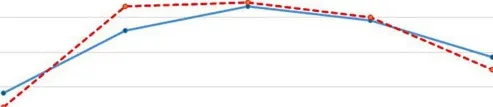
Clinical and treatment course. X indicated the day of bronchoscopic examination was performed, and X-10M indicated the day of 10 month (M) before the day of bronchoscopic examination was performed. Changes in serum levels of angiotensin converting enzyme (ACE) and soluble interleukin-2 receptor (sIL-2R) were in blue line and red-dot line, each. PIP, proximal interphalangeal; MP, metacarpophalangeal; MTX, Methotrexate.
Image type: pathology (masson_trichrome)